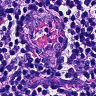
Metastatic tissue present: no